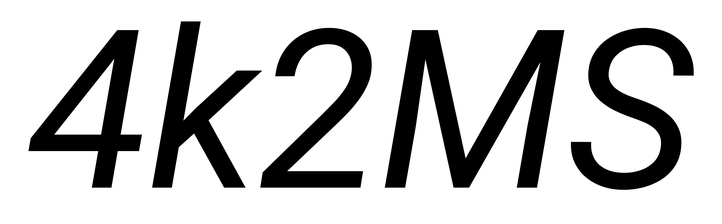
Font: Roboto-Italic_Italic